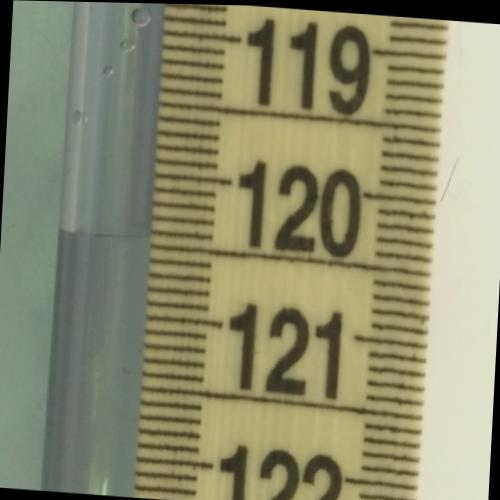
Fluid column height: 120.4 cm